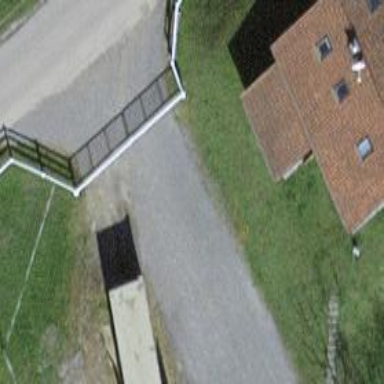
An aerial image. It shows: Gate.